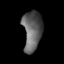
Tissue: lung
Cell type: Epithelial cells
Senescence score: 0.2055
Nuclear area (px): 738
Mean DAPI intensity: 96.333